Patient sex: M
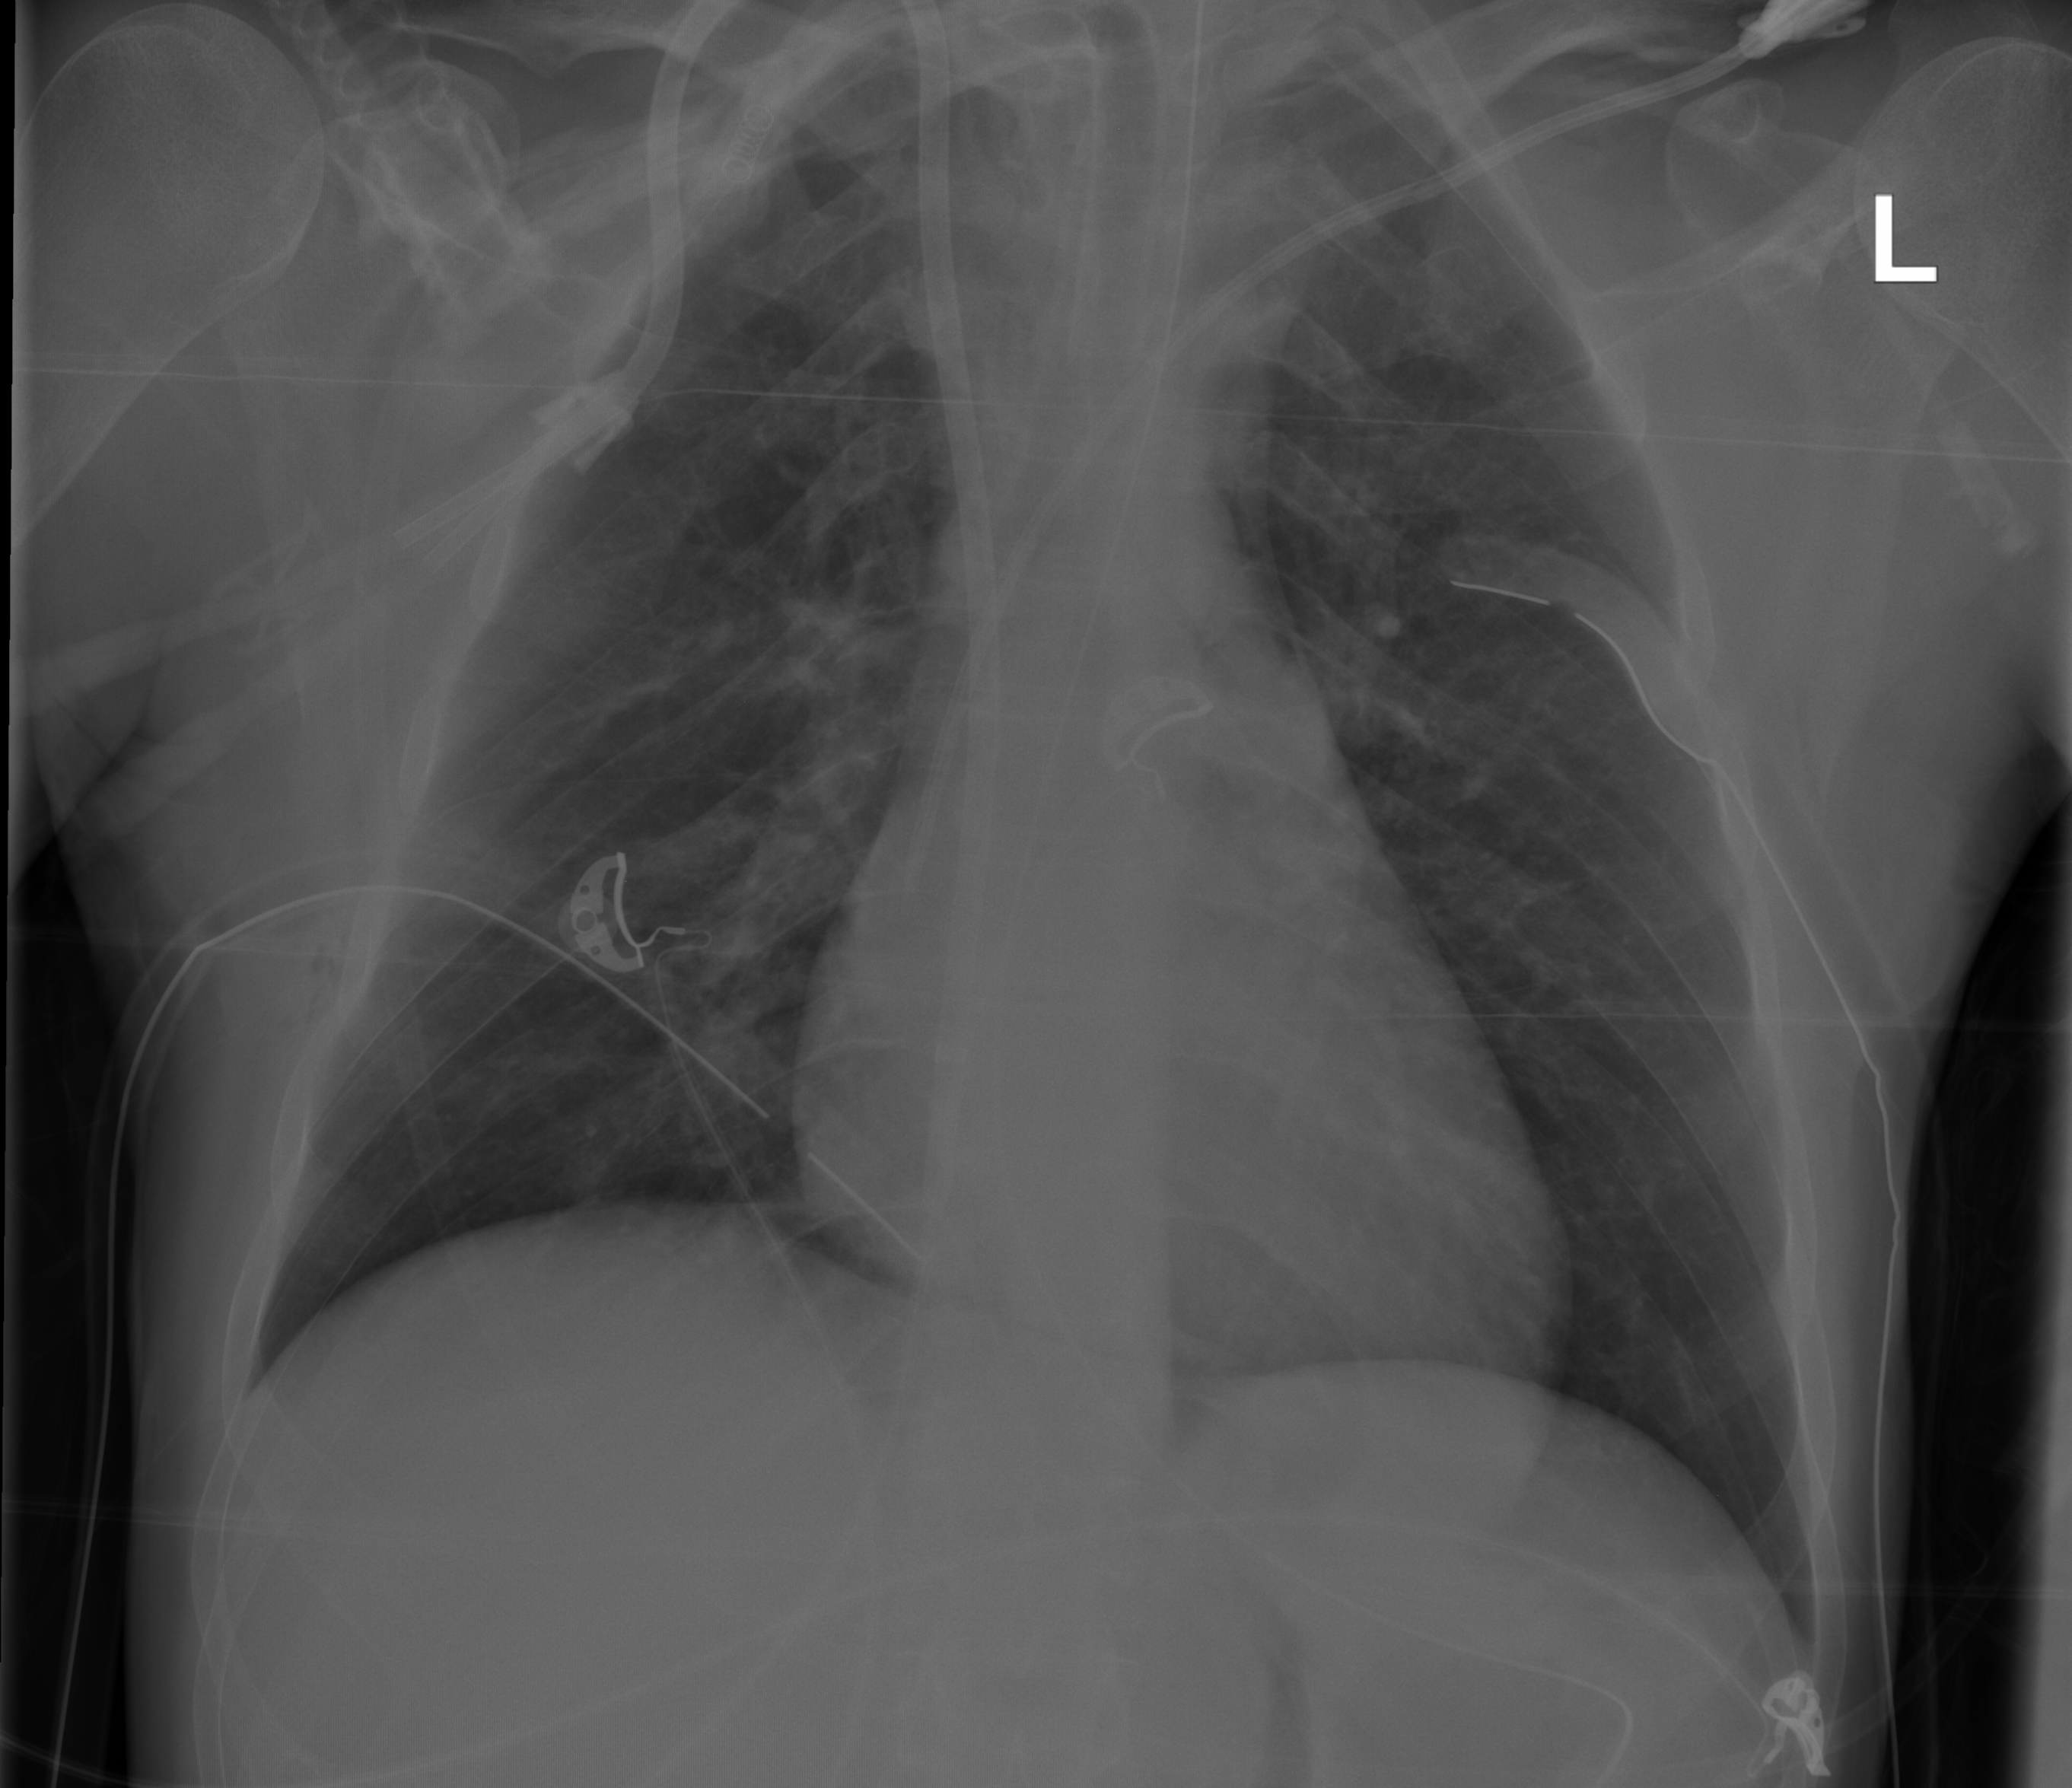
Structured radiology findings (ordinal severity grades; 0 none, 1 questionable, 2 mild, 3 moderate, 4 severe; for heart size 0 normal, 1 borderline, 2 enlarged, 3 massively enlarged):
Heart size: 0
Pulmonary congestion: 1
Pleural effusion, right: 0
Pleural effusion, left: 0
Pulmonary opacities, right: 1
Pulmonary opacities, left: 0
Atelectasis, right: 2
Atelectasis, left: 2